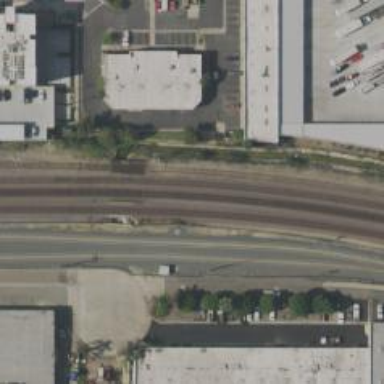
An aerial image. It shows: Railway siding with rails.